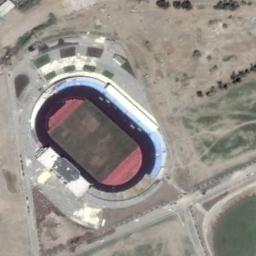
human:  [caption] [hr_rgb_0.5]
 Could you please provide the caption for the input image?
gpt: Oval stadium built on bare land .

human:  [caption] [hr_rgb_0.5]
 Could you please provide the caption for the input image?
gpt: This stadium has seats on two sides only .

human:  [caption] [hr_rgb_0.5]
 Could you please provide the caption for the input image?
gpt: There is a building next to the stadium .

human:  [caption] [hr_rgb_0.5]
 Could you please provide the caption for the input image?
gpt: The stadium is on the bare land next to the grass .

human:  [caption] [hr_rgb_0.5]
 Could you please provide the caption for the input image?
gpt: There are bare land around the stadium .